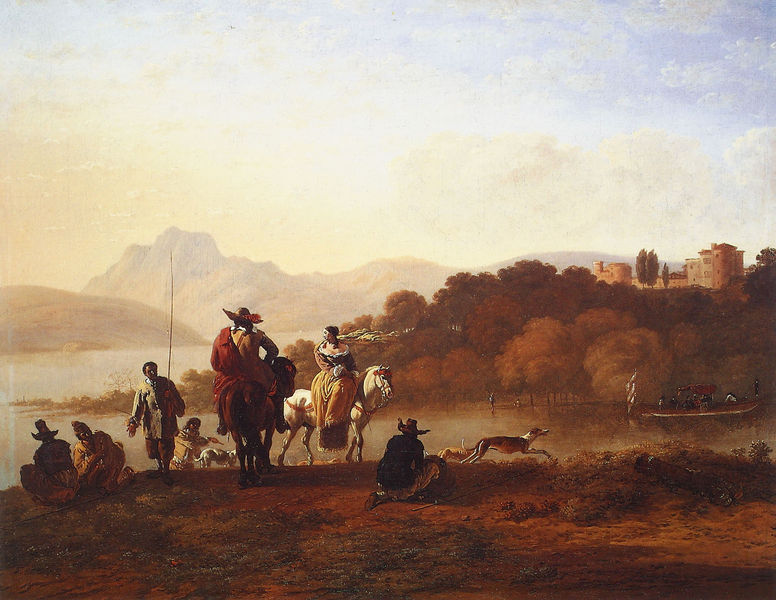
Titel: Elegante Reiter auf einer Berganhöhe mit dem Blick über einen See
Künstler: Karel du Jardin
Institution: Wien, Akademie der bildenden Künste
Schlagwörter: berg, gemälde, himmel, mann, wasser, wolken, bäume, fluss, landschaft, see, braun, frau, hut, männer, hund, hunde, bach, wald, boot, pferd, reiter, ausritt, reiterin, spanien, berge, herbst, strom, burg, diesig, zypresse, jagd, schimmel, damensattel, schloß, jagdhund, rute, angler, kreolen, wasserhund, damensitz#